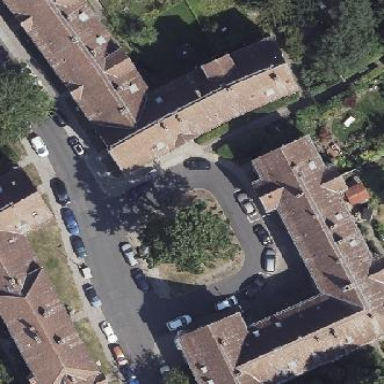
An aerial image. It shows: Asphalt surface in residential road area.